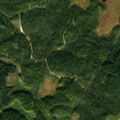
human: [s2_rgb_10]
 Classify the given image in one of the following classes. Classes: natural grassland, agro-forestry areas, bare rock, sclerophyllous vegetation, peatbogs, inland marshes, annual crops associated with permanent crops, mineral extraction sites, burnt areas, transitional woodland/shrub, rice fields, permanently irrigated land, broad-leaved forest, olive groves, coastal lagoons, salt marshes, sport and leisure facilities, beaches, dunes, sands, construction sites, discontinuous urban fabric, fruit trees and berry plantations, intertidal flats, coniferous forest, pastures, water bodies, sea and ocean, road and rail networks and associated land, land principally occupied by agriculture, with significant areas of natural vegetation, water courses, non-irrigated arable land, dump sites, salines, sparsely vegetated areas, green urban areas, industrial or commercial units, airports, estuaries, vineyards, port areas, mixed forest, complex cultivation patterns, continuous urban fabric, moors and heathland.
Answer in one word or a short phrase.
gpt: coniferous forest, peatbogs